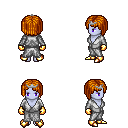
a pixel art fantasy rpg character, female body template, dark elf, purple skin, white robe, red pants, dark blonde pageboy hairstyle, silver tiara, gold gloves, gold boots, four views (front, back, left, right), 2x2 character sprite sheet, small pixel art, hard edges, no anti-aliasing